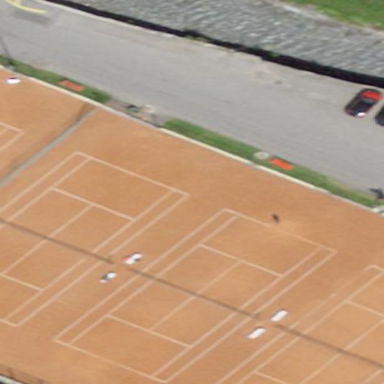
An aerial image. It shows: Tennis court on pitch designated for leisure land.